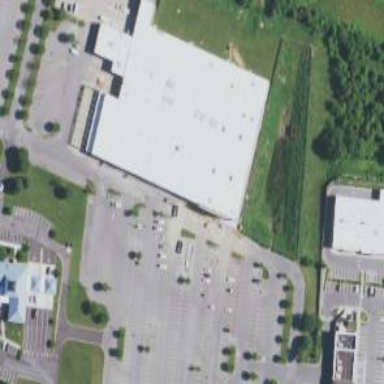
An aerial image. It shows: Supermarket.